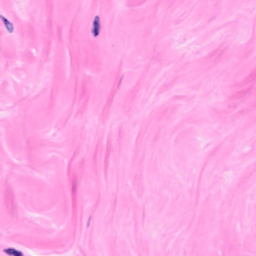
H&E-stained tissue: Breast